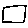
Label: square